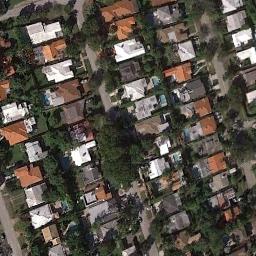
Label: dense_residential